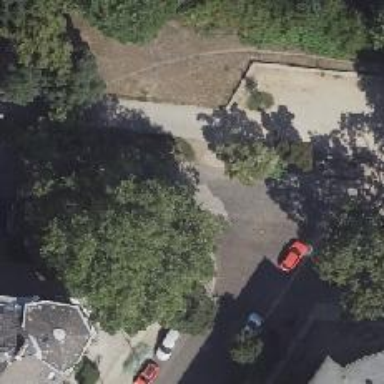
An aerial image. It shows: Unmarked compacted footway crossing.